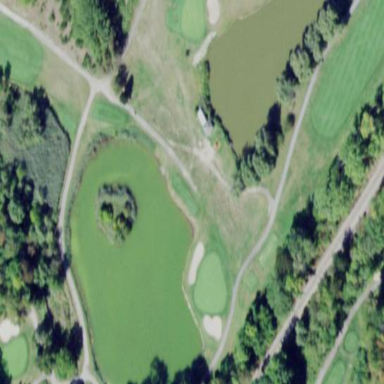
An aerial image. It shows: Water hazard in golf course. The hazard is natural water feature.